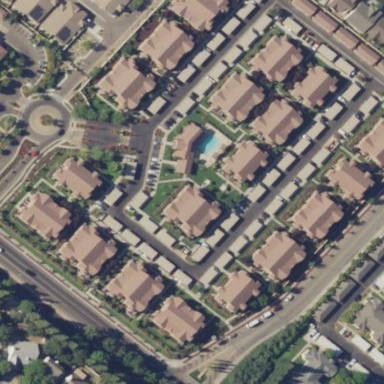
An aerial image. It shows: Residential area.